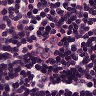
Metastatic tissue present: no